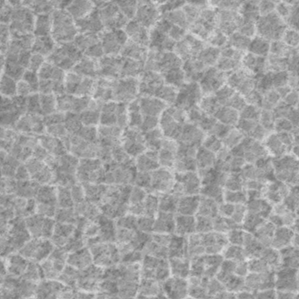
Label: frost